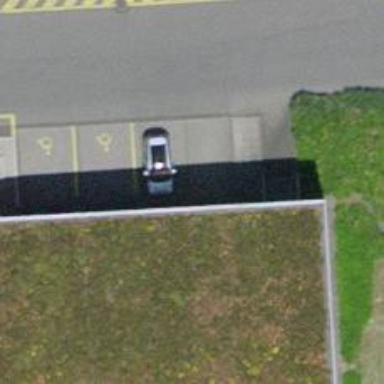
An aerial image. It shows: Charging station.